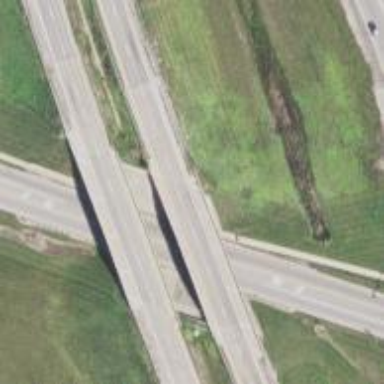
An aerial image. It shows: Trunk highway with bridge.